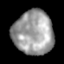
Tissue: lung
Cell type: Others
Senescence score: 0.1563
Nuclear area (px): 1731
Mean DAPI intensity: 157.084